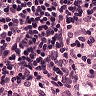
Metastatic tissue present: no